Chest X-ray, PA view. Patient: 71 years old, sex M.
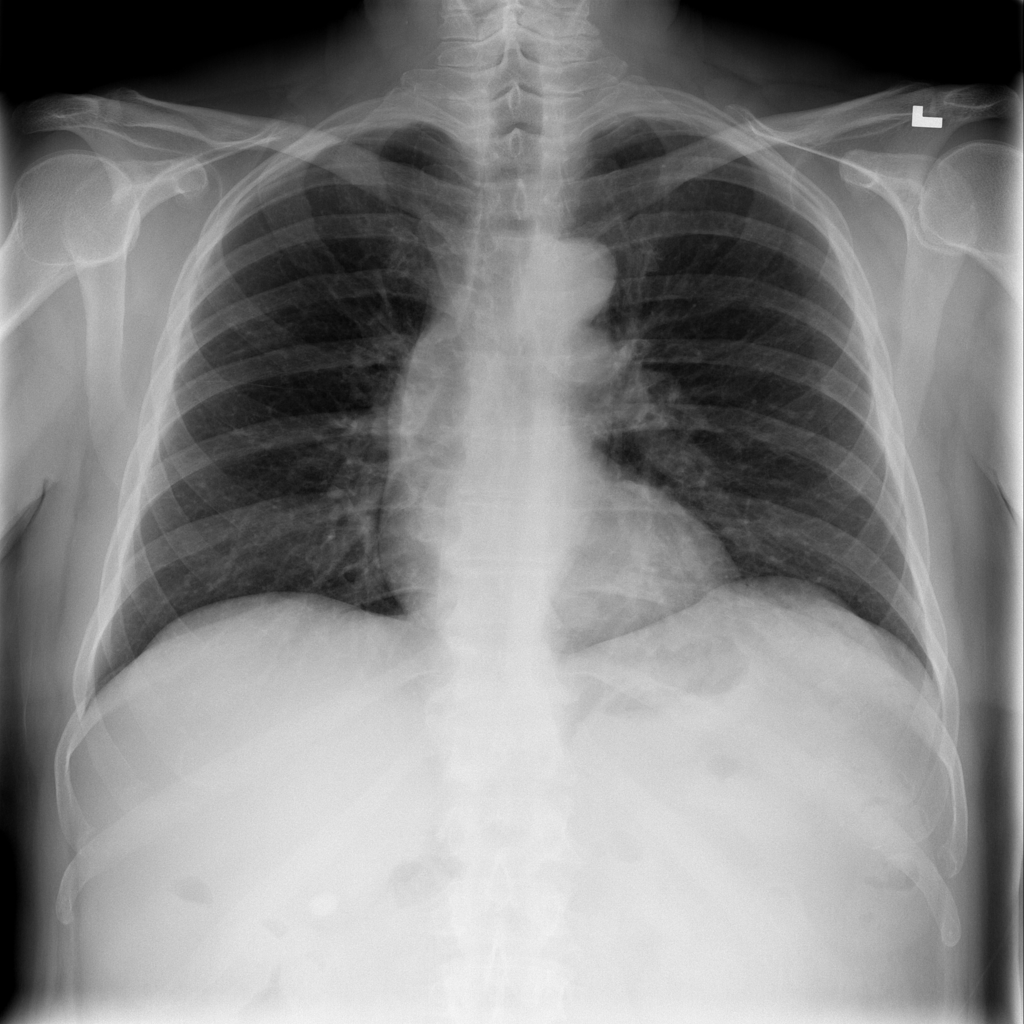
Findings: Infiltration